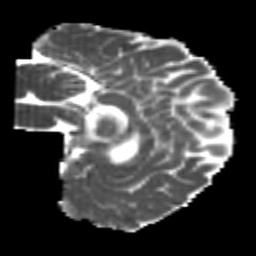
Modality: MD
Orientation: sagittal
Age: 22
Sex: male
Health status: healthy
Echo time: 0.074 s